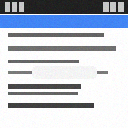
Screen state: on